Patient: sex M, age 74
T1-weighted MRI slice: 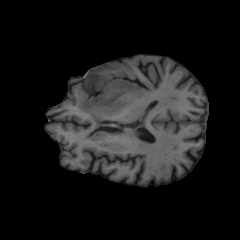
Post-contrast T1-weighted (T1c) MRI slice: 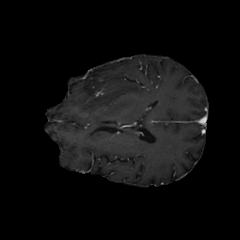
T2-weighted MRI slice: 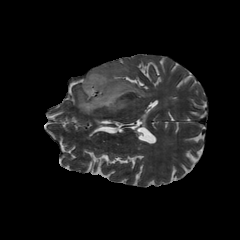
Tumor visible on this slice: yes
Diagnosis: Glioblastoma, IDH-wildtype
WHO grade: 4